Interaction volume radius: 5 \u00c5
Interaction volume height: 20 \u00c5
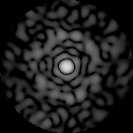
Disorder parameter: 0.8293